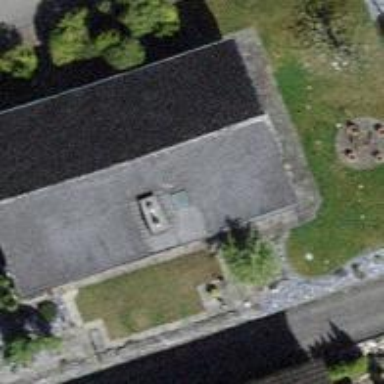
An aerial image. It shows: Building with tile roof.